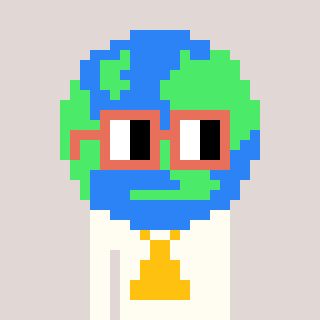
a pixel art character with square orange glasses, a earth-shaped head and a grayscale-colored body on a warm background